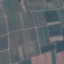
Land use / land cover class: PermanentCrop